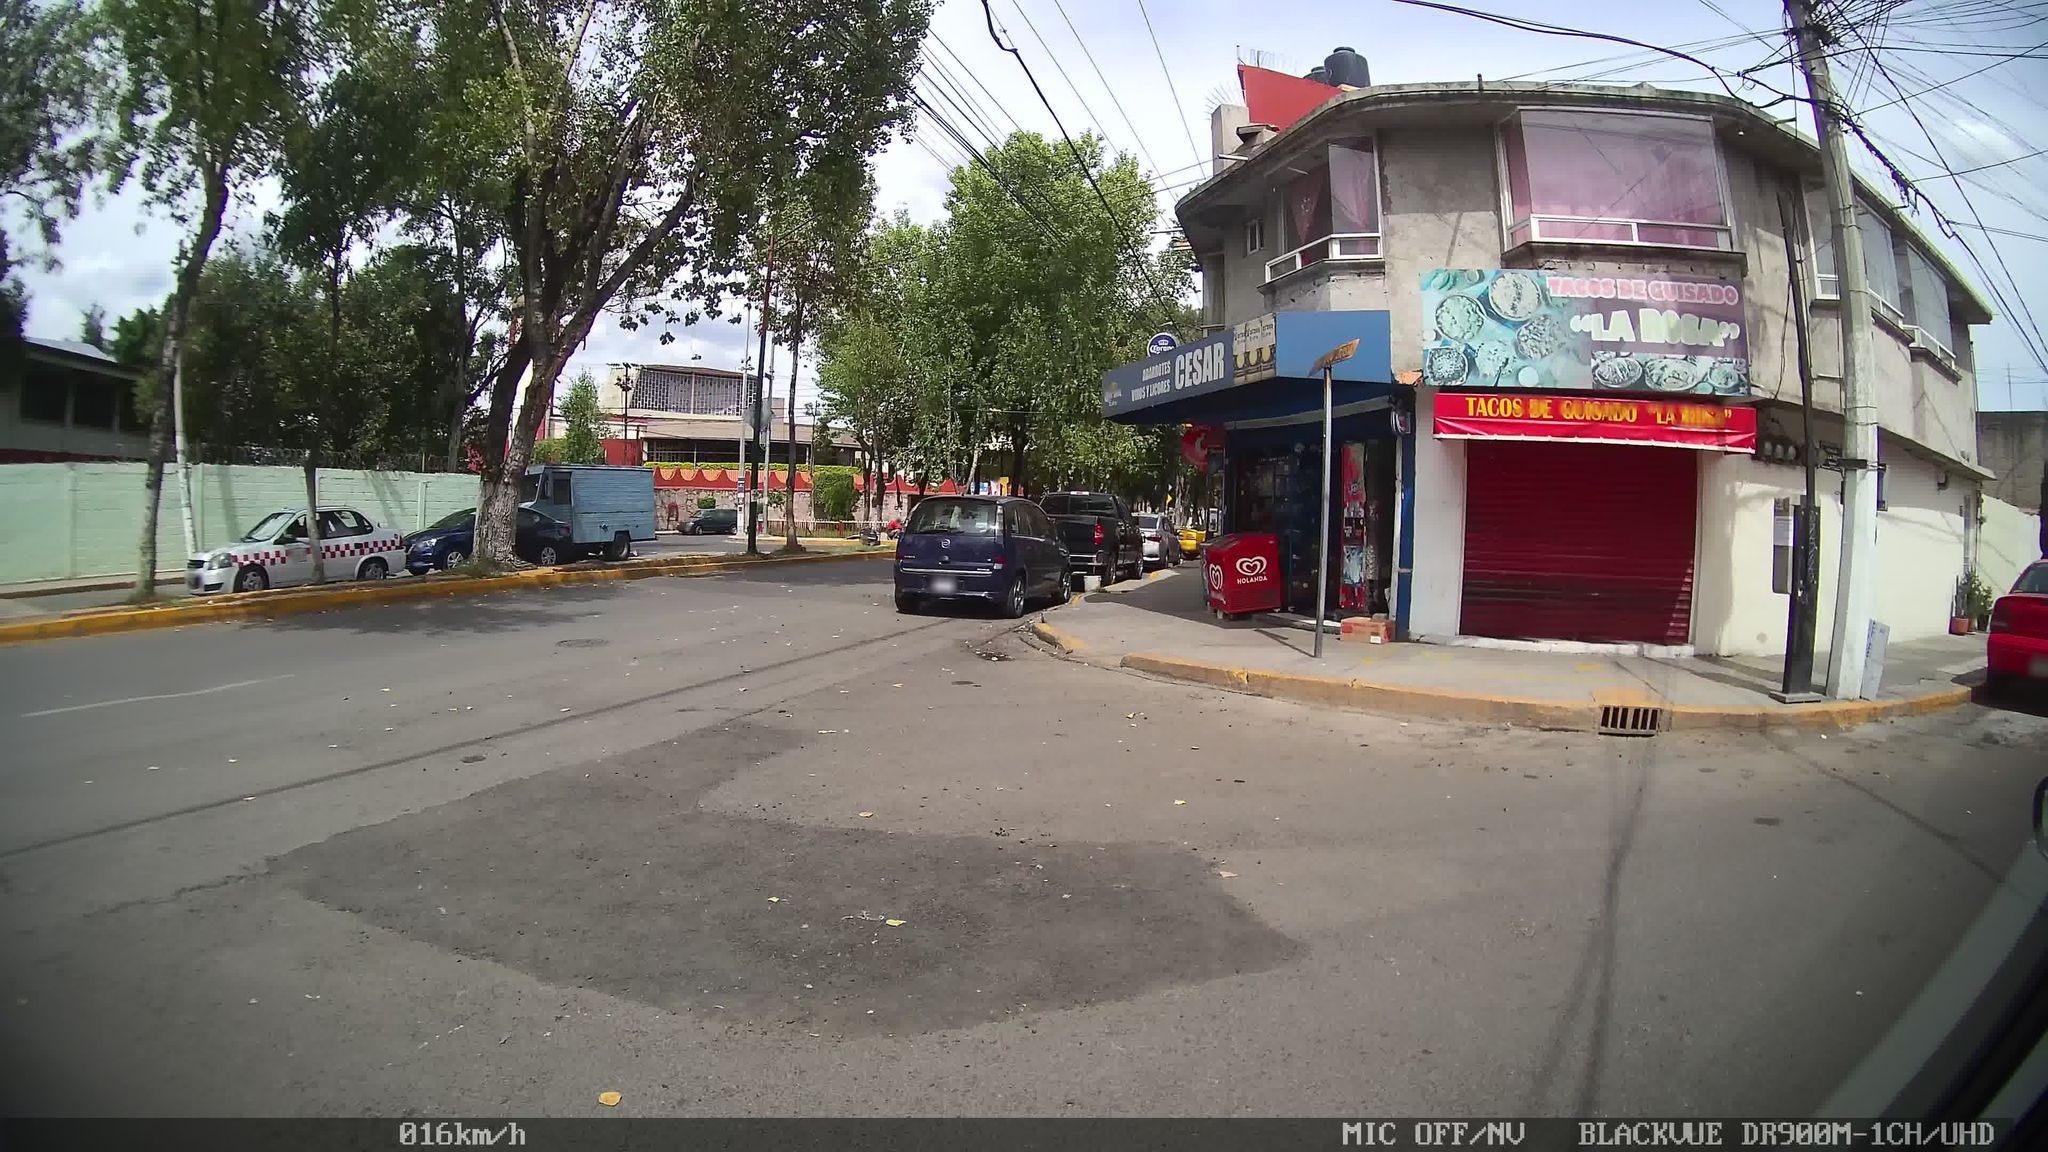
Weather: clear
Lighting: day
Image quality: good
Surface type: driving surface
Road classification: residential
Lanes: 2
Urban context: urban centre
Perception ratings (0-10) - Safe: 3.48, Lively: 7.14, Beautiful: 2.37, Boring: 1.52, Depressing: 8.78, Wealthy: 0.49